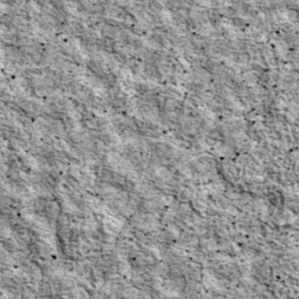
Label: non_frost